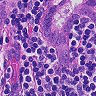
Metastatic tissue present: yes